Question: I am facing the problem of visualizing this string:
'"=IF(A2=1;0;IF(D2=D3;IF(C2=1;TRUE;FALSE);4))";'
As you can see the general syntax is similar to an excel formula, so that I have 'IF(TEST; TRUE; FALSE)'
My problem is that I want to visulize this string in a binary search tree format with the libary <URL>. Below you can see an example of how the tree should look like:

Here is some code which visualizes the vertex at the moment.
'''
public class SimpleGraphView {
Graph<Integer, String> g;
Graph<String, String> n;
/** Creates a new instance of SimpleGraphView */
String text = "=IF(A2=1;0;IF(D2=D3;IF(C2=1;TRUE;FALSE);4))";
public SimpleGraphView() {
n = new SparseMultigraph<String, String>();
String str = text;
String delim = ";";
StringTokenizer tok = new StringTokenizer(str, delim, true);
text = text.replace("(", " ");
String s = text.replace(")", " ");
String[] r = s.split(";");
for (int i = 0; i < r.length; i++) {
//Vertex
if(r.equals("=IF(")) {
n.addVertex(r[i].toString());
}
if(i % 2==0){
n.addVertex(r[i].toString());
} else {
n.addVertex(r[i].toString());
}
}
}
/**
* @param args the command line arguments
*/
public static void main(String[] args) {
SimpleGraphView sgv = new SimpleGraphView(); // Creates the graph...
// Layout<V, E>, VisualizationViewer<V,E>
Layout<Integer, String> layout = new CircleLayout(sgv.n);
layout.setSize(new Dimension(300,300));
VisualizationViewer<Integer,String> vv = new VisualizationViewer<Integer,String>(layout);
vv.setPreferredSize(new Dimension(350,350));
// Show vertex and edge labels
vv.getRenderContext().setVertexLabelTransformer(new ToStringLabeller());
vv.getRenderContext().setEdgeLabelTransformer(new ToStringLabeller());
// Create our "custom" mouse here. We start with a PluggableGraphMouse
// Then add the plugins you desire.
PluggableGraphMouse gm = new PluggableGraphMouse();
gm.add(new TranslatingGraphMousePlugin(MouseEvent.BUTTON1_MASK));
gm.add(new ScalingGraphMousePlugin(new CrossoverScalingControl(), 0, 1.1f, 0.9f));
vv.setGraphMouse(gm);
JFrame frame = new JFrame("Interactive Graph View 3");
frame.setDefaultCloseOperation(JFrame.EXIT_ON_CLOSE);
frame.getContentPane().add(vv);
frame.pack();
frame.setVisible(true);
}
}
'''
I can render all vertexes out of the string in the array 'r'. My problem is that I do not know how to connect all these vertexes with the proper edges. Any recommendations, how to connect all vertexes with the right edges?
I really appreciate your answer!
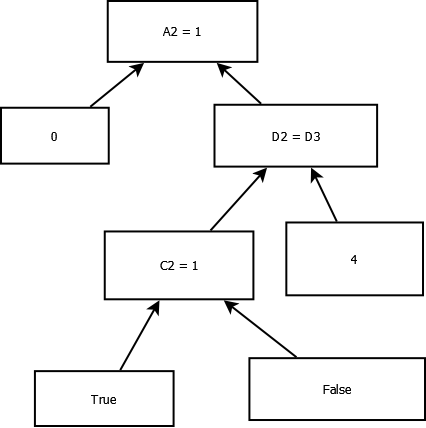
Answer: The easiest way to do this is splitting the text in a different way I think. Note that i replaced the methods of the graph with 'addEdge' and 'addVertex':
'''
String[] operands = text.substring(1, text.length()).split("[;()]+");
int numIfs = operands.length / 3; // actually (operands.length - 1) / 3 but int division makes it the same
String[] nodes = new String[numIfs]; // stores the nodes (test strings)
int[] operandNos = new int[numIfs]; // stores the number of operands the if currently has
int nodesIndex = -1; // the index of the if node currently parsed
for (String s : operands) {
if (s.equals("IF")) {
// new if found -> increase position in the "stack" (nodes)
operandNos[++nodesIndex] = 0;
} else {
addVertex(s);
switch (operandNos[nodesIndex]++) {
case 0:
// first operand = node name
nodes[nodesIndex] = s;
break;
case 1:
// second operand found -> add edge
addEdge(s, nodes[nodesIndex]);
break;
case 2:
// last operand found -> add edge and go back
do {
addEdge(s, nodes[nodesIndex]);
s = nodes[nodesIndex--];
} while (nodesIndex >= 0 && operandNos[nodesIndex]++ == 2);
if (nodesIndex >= 0) {
// was not the last operand of the IF
addEdge(s, nodes[nodesIndex]);
}
}
}
}
'''
Instead of the 'addEdge' and 'addVertex' use the methods of the graph. I'd recommend using <URL>'.
The implementation of 'addEdge' and 'addVertex' would then look like this:
'''
void addVertex(String s) {
n.addVertex(s);
}
void addEdge(String source, String dest) {
n.addEdge("", source, dest);
}
'''
or better them.